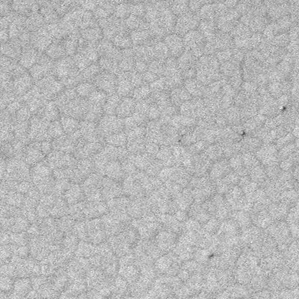
Label: frost